Question:
Hi All,
I need to be able to open the [Windows Explorer - Map Network Drive] popup using either VB or cmdlet. I tried using the code in both VB and cmdlet:
'''
System.Diagnostics.Process.Start("rundll32.exe shell32.dll,SHHelpShortcuts_RunDLL Connect")
'''
But it does not work.
Any help is appreciated.
Thank you.
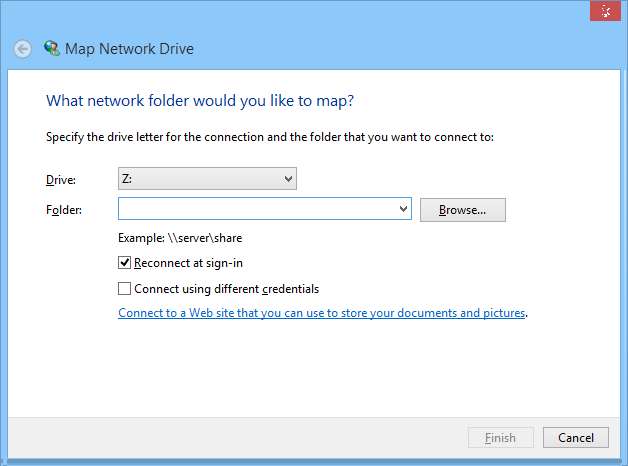
Answer: A little bit of library magic:
'''
Private Declare Function WNetConnectionDialog Lib "mpr.dll" (ByVal hwnd As Long, ByVal dwType As Long) As Long
Dim ret As Integer = WNetConnectionDialog(Me.hwnd, 1) 'ret is 0 on success
'''